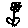
Label: flower